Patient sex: M
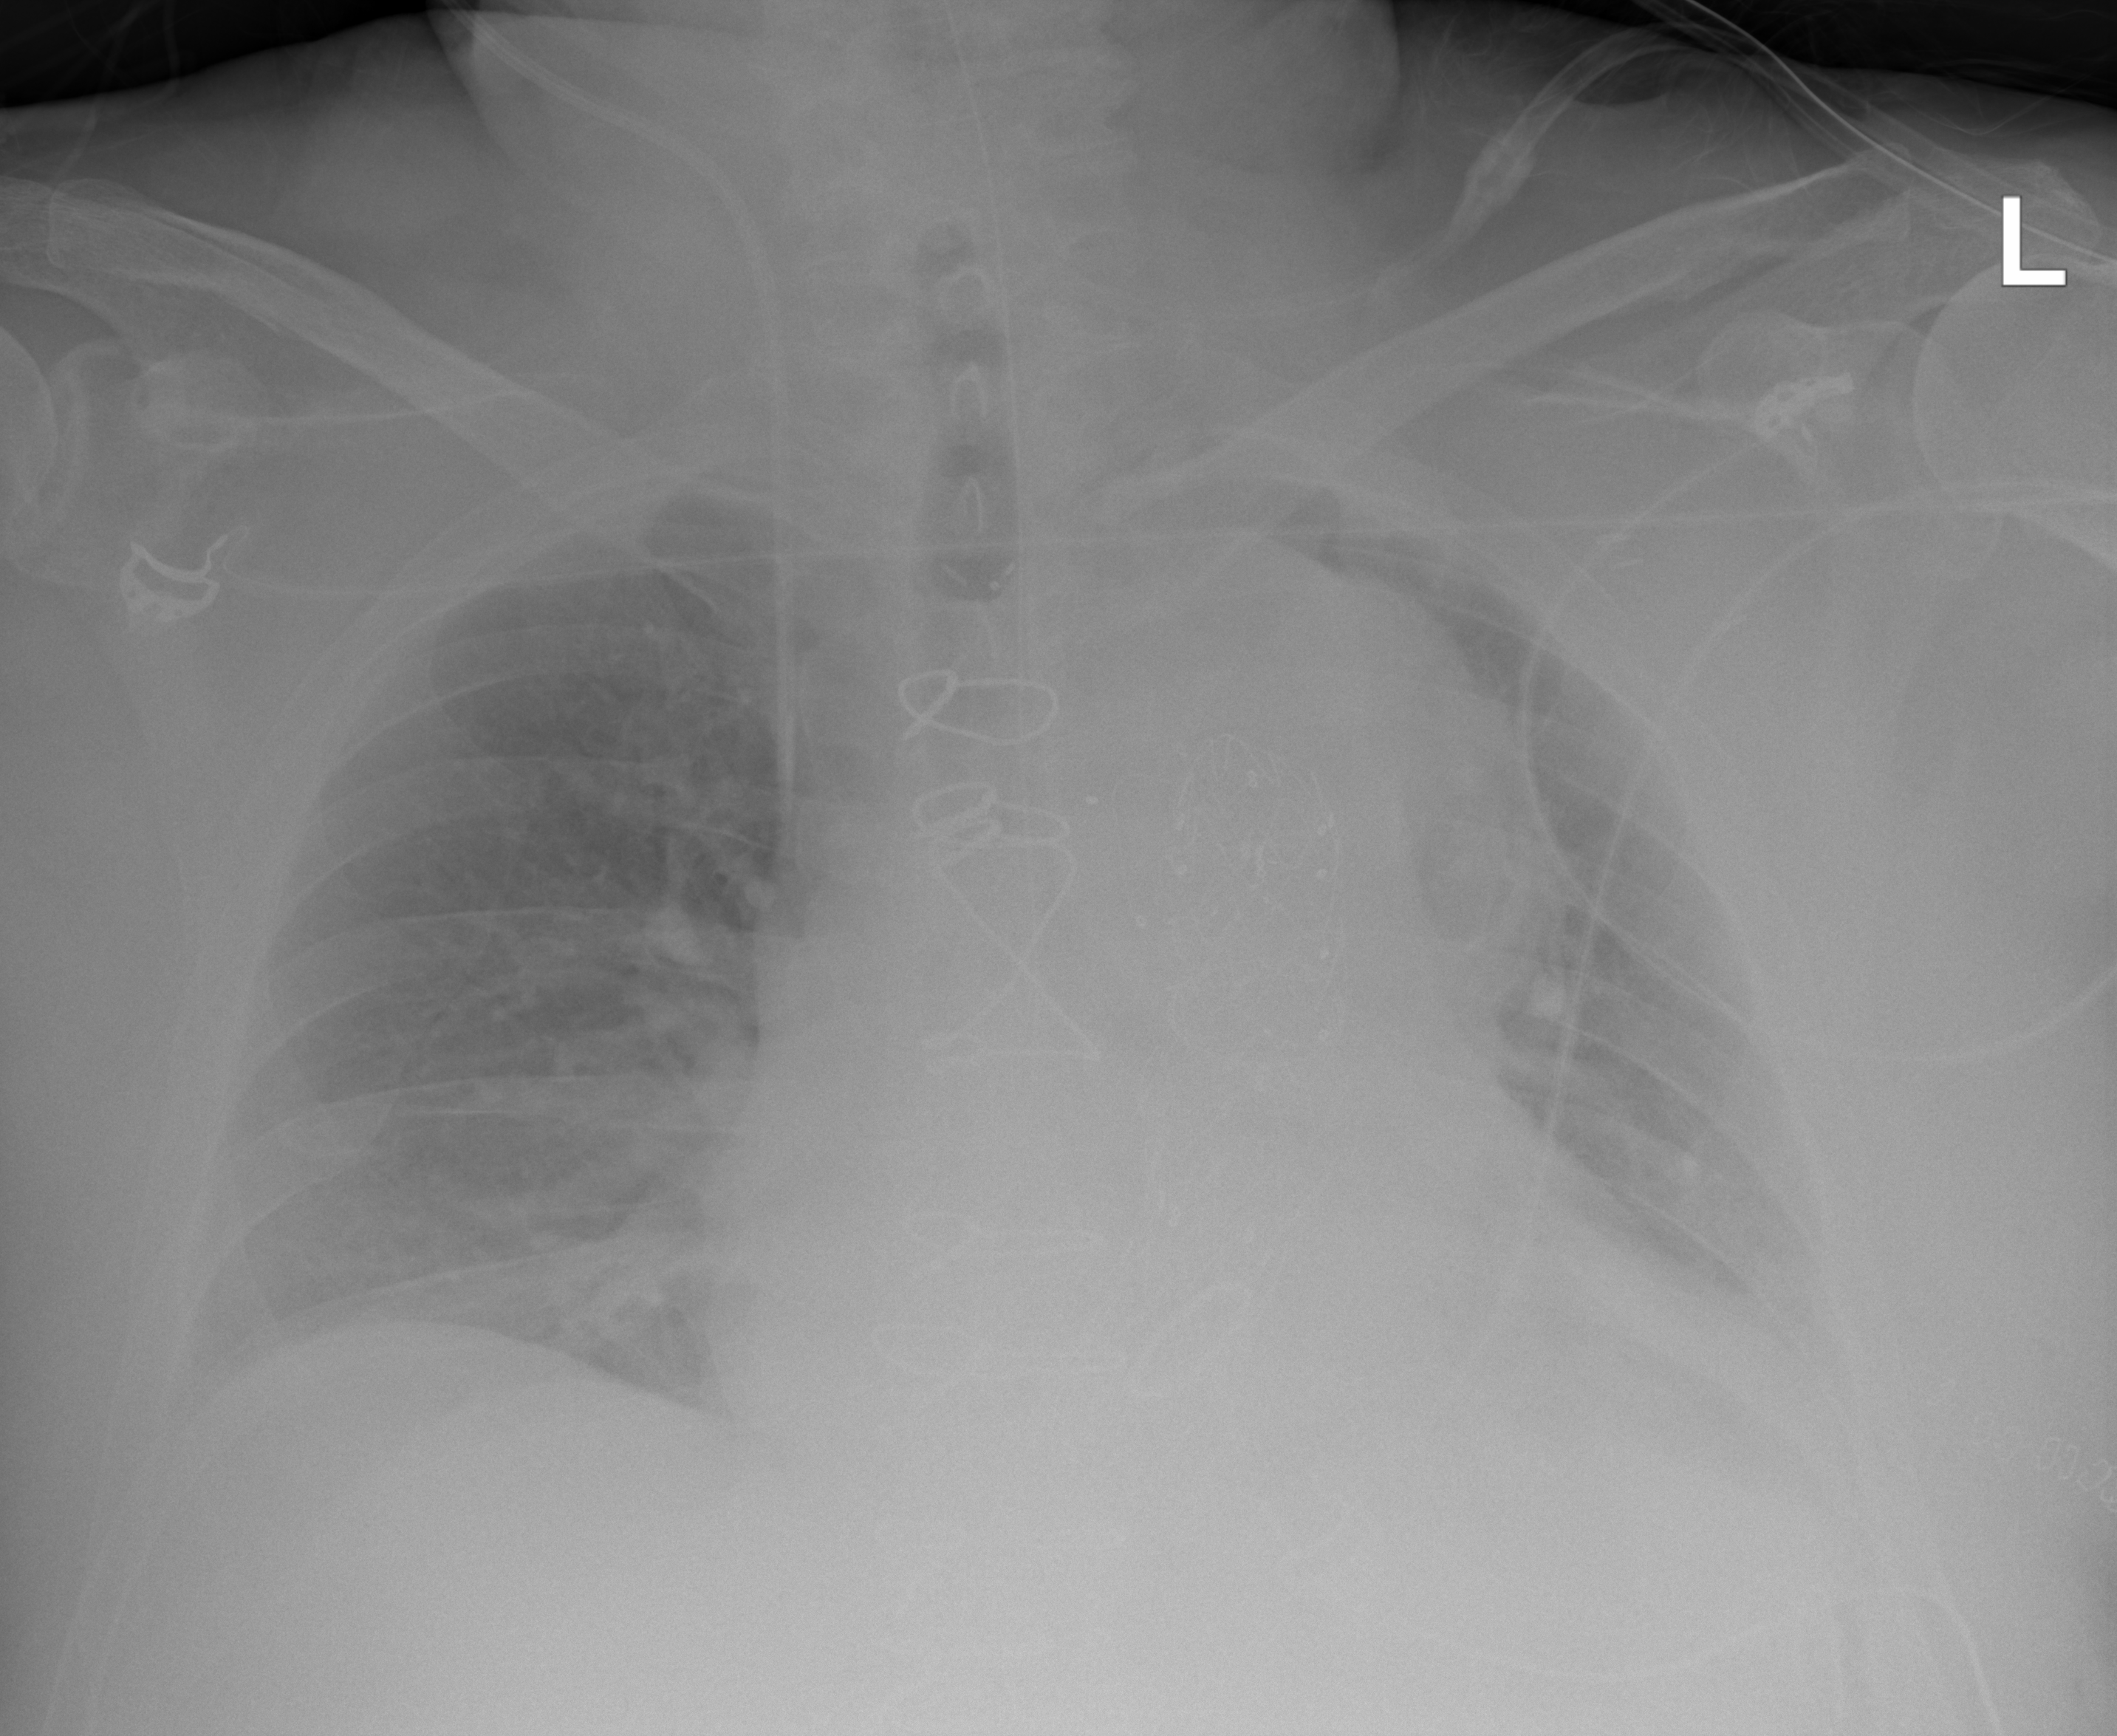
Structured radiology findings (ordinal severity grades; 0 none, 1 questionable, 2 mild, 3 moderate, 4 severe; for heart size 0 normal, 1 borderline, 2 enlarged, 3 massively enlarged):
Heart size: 3
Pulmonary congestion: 0
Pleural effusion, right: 0
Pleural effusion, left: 0
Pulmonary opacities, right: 0
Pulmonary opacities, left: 0
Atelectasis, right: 2
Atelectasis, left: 2